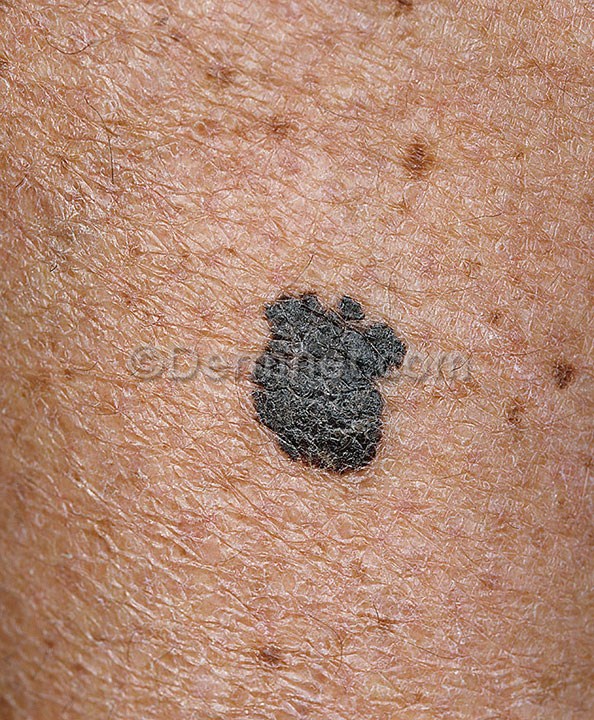
Disease: Melanoma Skin Cancer Nevi and Moles